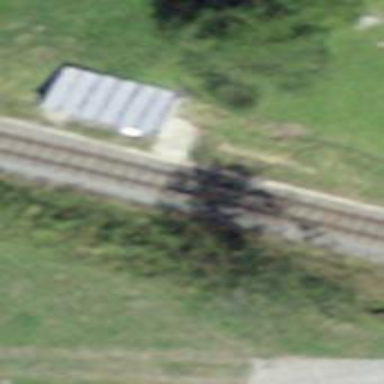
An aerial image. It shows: Halt on the railway.